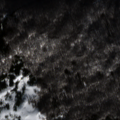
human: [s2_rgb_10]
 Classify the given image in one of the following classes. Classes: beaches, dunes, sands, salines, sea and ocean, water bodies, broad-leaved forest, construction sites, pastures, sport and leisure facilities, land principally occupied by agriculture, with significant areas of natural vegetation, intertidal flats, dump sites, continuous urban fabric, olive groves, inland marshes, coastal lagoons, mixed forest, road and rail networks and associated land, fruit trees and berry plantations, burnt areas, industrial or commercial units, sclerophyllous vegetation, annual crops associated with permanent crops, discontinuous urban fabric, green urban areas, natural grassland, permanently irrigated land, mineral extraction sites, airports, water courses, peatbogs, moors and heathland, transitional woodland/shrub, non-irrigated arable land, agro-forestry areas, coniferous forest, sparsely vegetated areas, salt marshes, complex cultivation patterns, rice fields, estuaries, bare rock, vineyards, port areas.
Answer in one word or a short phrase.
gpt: broad-leaved forest, transitional woodland/shrub, sparsely vegetated areas